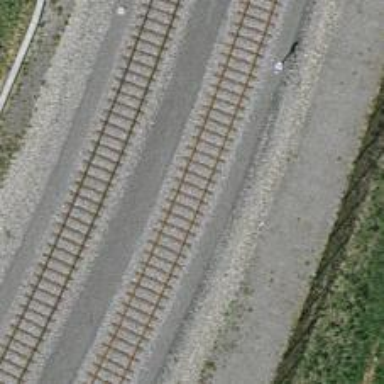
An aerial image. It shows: Rail spur service.